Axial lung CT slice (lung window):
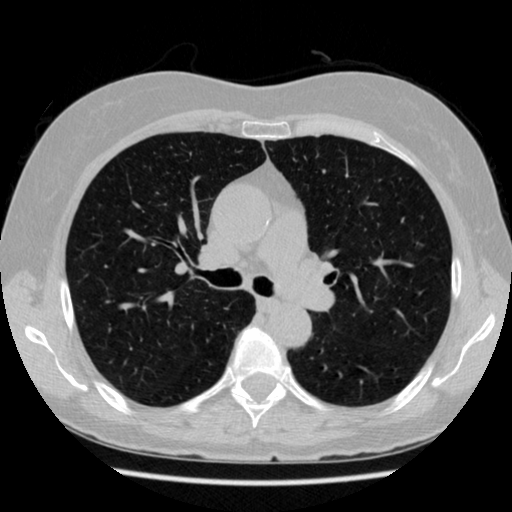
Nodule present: no